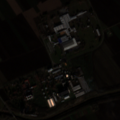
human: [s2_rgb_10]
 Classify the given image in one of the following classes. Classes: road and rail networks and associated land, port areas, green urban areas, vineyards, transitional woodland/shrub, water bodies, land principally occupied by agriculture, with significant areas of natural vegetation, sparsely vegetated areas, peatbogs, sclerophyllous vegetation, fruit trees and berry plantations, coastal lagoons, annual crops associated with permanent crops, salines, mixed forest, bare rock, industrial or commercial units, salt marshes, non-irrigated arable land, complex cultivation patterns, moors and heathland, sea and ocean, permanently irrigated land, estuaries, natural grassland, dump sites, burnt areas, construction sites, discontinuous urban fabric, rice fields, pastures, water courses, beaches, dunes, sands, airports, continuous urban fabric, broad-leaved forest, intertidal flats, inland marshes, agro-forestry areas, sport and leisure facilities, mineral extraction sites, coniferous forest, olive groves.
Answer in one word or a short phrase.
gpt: discontinuous urban fabric, industrial or commercial units, non-irrigated arable land, transitional woodland/shrub